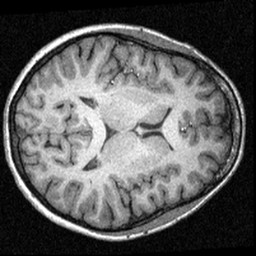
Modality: T1w
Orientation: axial
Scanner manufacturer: siemens
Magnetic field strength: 3 T
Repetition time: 1.57 s
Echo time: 0.00304 s